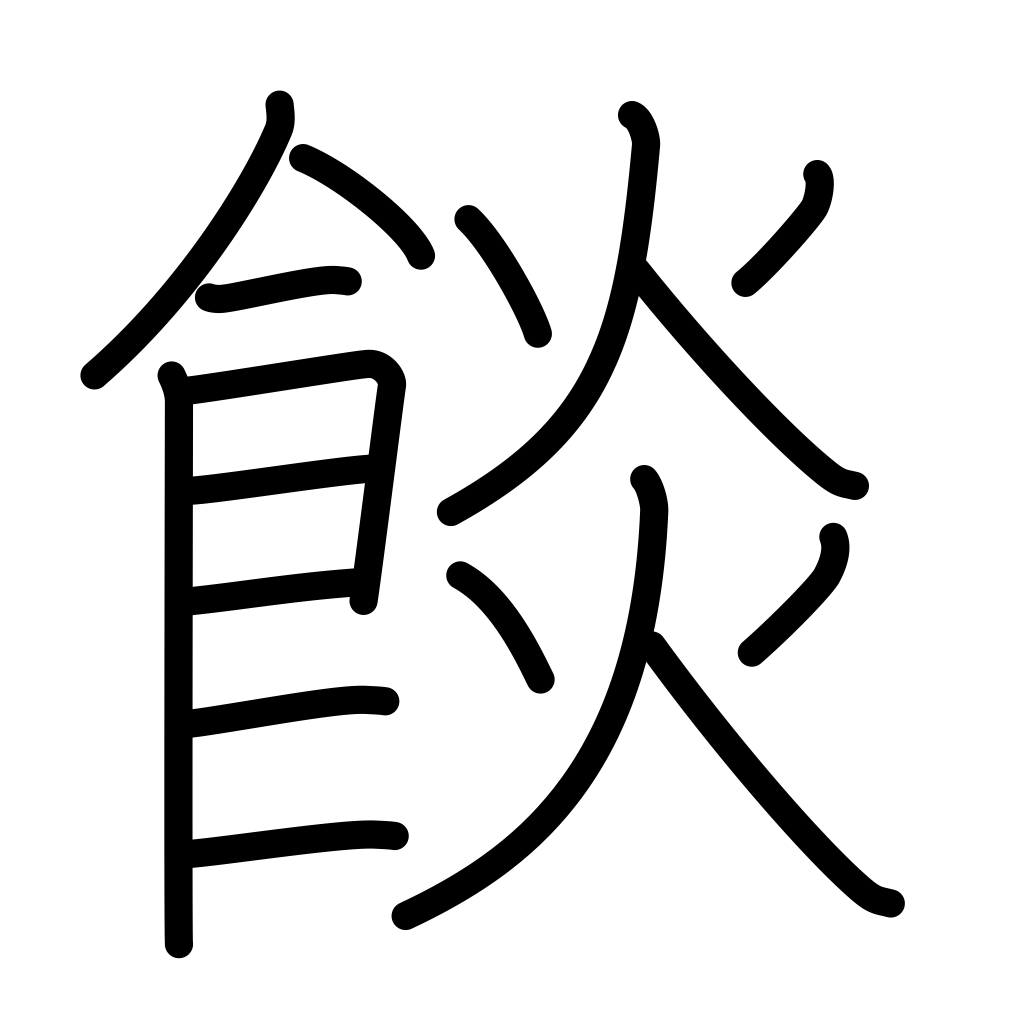
Meaning: eat, feed, advance, lure, incite, food baked in dough